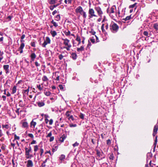
Tumor epithelial tissue: no
Tumor-associated stroma tissue: no
Normal tissue: yes